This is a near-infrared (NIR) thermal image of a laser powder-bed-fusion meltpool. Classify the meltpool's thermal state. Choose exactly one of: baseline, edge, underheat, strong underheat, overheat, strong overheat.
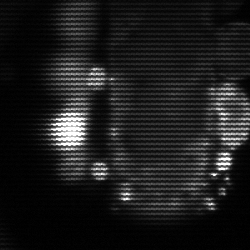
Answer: strong underheat